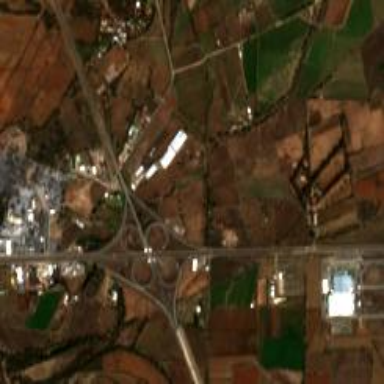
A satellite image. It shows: Motorway junction.